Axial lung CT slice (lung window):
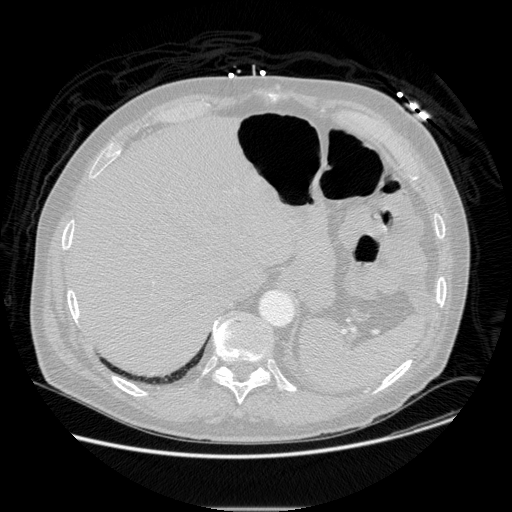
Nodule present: no